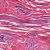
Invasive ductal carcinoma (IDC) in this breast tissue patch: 0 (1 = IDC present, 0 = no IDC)